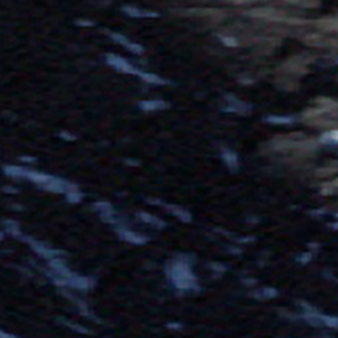
Label: other